Interaction volume radius: 5 \u00c5
Interaction volume height: 10 \u00c5
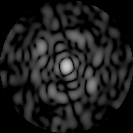
Disorder parameter: 0.7641